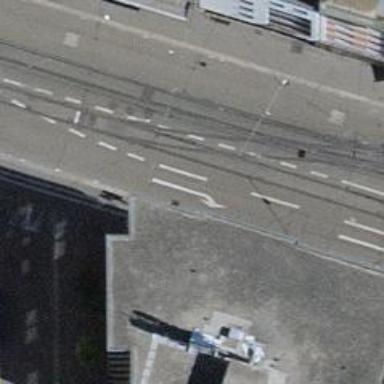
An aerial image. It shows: Tram level crossing on the railway.